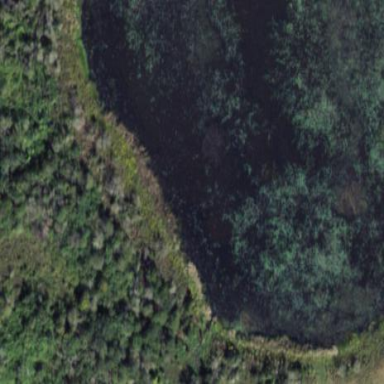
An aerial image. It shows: Marshy wetland area.